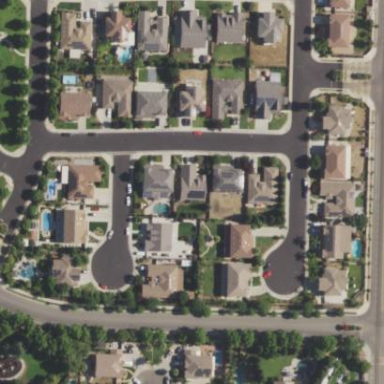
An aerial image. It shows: Single family residential properties with grassy land use.